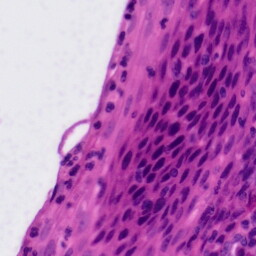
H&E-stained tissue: Tonsil